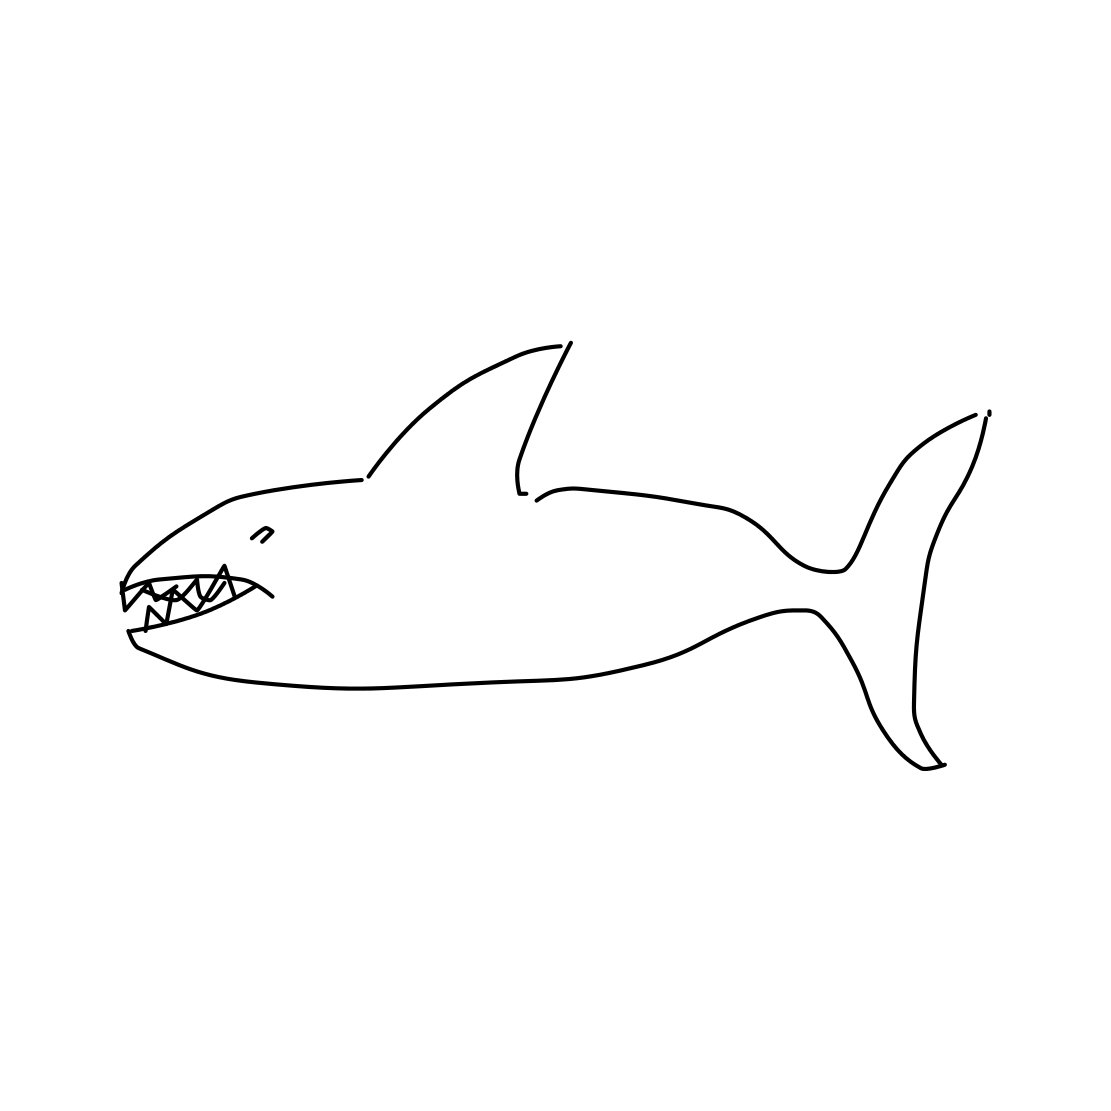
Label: shark